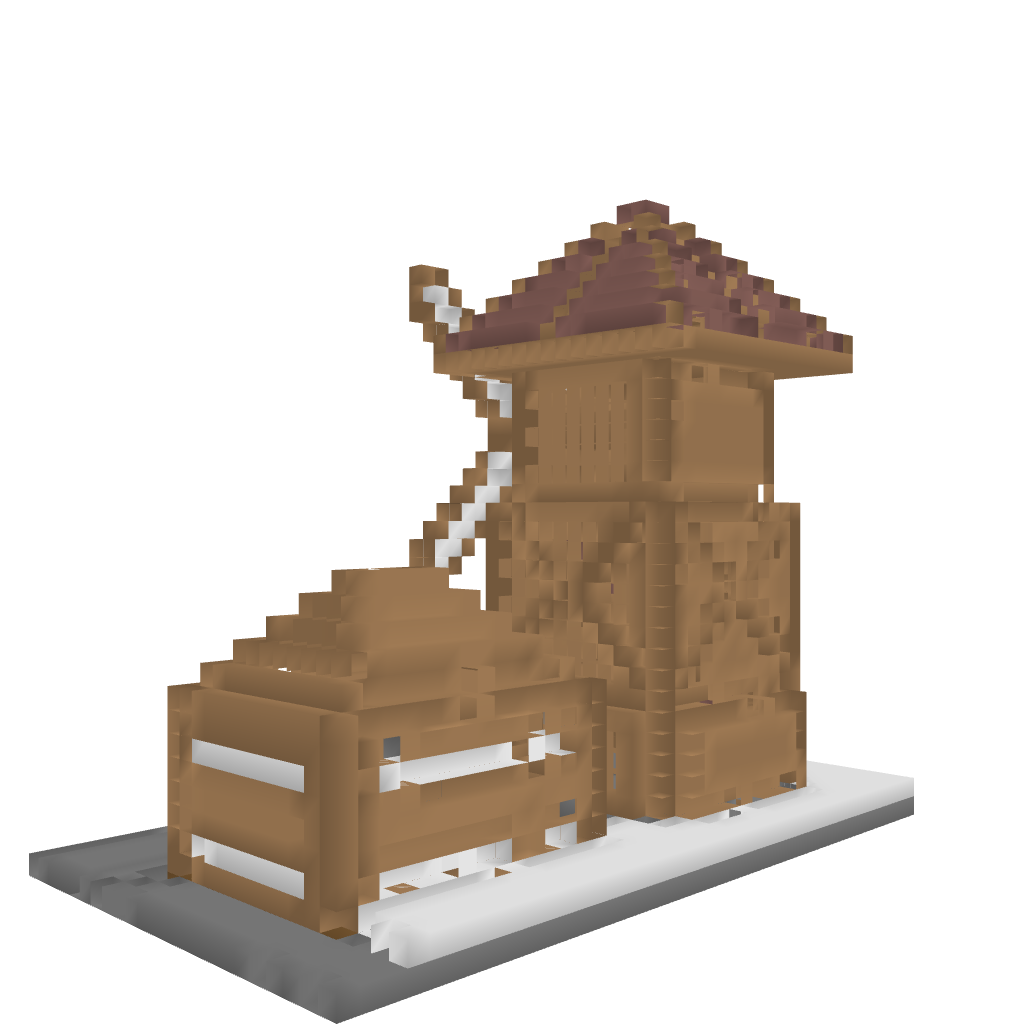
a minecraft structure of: Windmill with house high quality